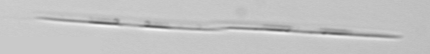
Label: Pseudo-nitzschia